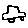
Label: car